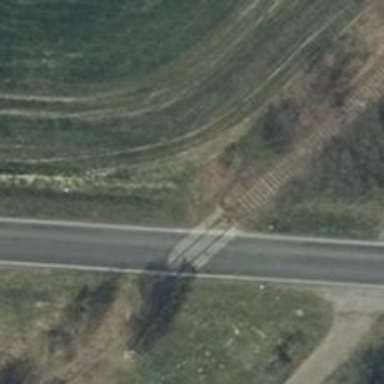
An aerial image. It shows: Level crossing along the railway.